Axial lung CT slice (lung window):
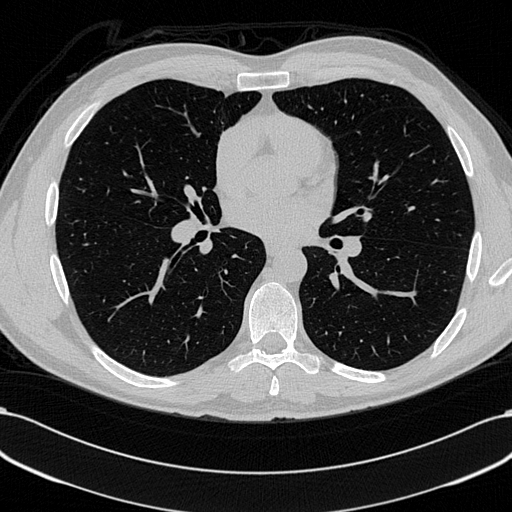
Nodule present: no